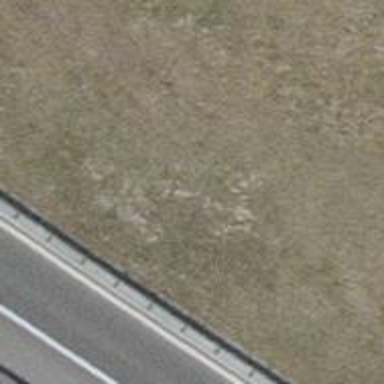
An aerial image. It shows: Asphalt surface tunnel on motorway link.